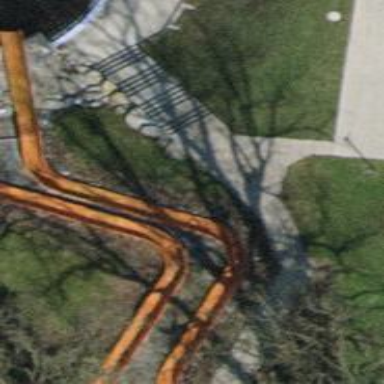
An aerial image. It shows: Water slide attraction.